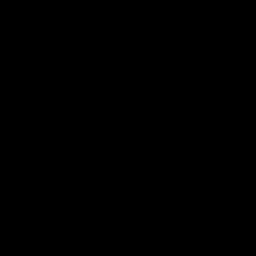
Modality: FA
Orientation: axial
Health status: healthy
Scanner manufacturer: siemens
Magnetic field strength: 3 T
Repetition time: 10 s
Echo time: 0.092 s